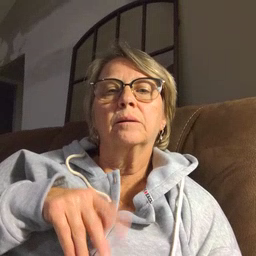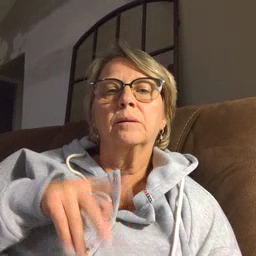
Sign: bee